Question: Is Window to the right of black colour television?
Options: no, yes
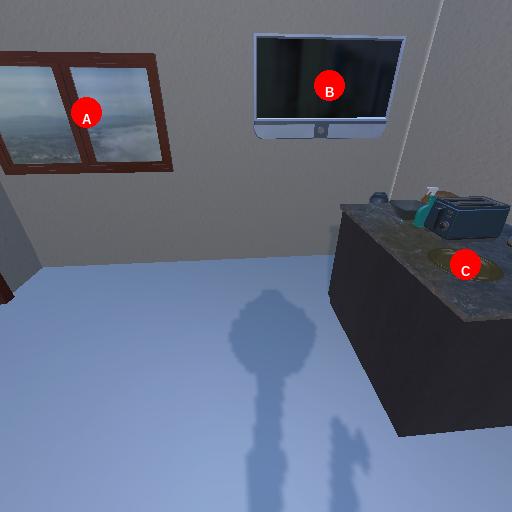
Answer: no